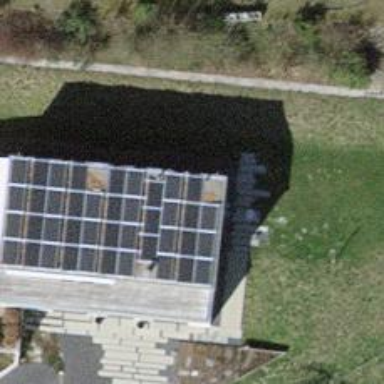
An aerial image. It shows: Solar power generator utilizing photovoltaic technology with solar photovoltaic panels.